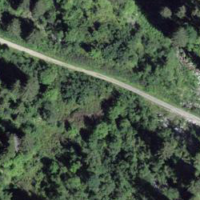
EUNIS habitat code: 41
Species observed at this site:
Chamaenerion angustifolium